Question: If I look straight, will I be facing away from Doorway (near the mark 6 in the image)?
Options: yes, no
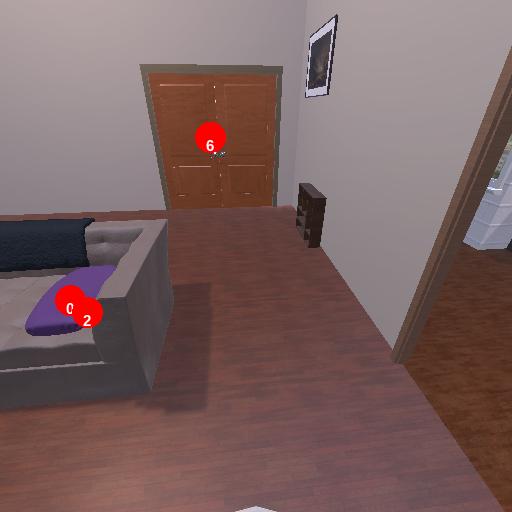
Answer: yes